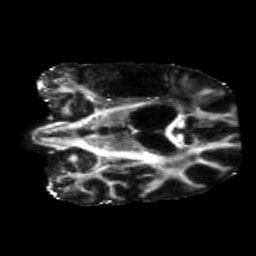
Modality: FA
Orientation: coronal
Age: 55
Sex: male
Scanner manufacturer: siemens
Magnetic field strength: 3 T
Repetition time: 5.25 s
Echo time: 0.08 s